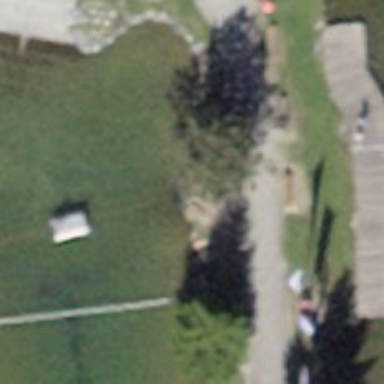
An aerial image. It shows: Playground featuring zipwire.